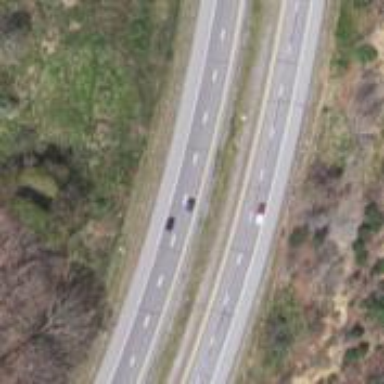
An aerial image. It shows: Trunk highway with expressway features.